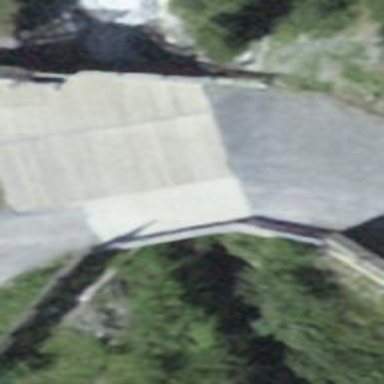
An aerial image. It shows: Gravel track road on bridge.